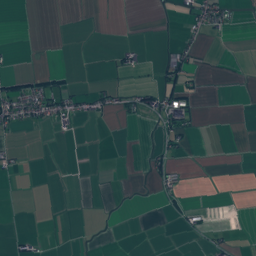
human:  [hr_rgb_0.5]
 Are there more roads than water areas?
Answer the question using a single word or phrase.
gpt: yes

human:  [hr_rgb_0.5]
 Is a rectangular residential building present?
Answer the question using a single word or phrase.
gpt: yes

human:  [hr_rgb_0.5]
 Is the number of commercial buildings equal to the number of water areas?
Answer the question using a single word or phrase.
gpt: no

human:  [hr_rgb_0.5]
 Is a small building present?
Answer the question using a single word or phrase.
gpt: yes

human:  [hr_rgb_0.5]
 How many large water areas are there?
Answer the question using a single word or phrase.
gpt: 10

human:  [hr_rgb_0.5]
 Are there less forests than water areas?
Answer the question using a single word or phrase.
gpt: yes

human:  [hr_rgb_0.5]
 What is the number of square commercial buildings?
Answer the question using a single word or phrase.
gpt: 0

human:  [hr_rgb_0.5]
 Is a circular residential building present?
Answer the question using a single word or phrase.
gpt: no

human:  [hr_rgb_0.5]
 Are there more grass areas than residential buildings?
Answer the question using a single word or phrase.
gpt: no

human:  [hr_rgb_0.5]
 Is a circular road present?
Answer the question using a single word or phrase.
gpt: no

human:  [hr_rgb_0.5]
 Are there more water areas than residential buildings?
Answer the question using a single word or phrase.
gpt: no

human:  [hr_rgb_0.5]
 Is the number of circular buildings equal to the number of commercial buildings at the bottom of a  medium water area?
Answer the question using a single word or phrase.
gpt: no

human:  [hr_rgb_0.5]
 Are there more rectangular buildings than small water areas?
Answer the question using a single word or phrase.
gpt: yes

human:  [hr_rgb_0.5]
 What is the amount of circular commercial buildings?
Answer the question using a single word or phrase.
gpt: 0

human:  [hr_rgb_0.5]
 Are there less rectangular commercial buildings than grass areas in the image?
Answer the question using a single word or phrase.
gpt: yes

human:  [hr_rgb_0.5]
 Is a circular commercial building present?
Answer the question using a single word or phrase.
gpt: no

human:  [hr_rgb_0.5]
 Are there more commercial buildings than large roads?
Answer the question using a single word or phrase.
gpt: yes

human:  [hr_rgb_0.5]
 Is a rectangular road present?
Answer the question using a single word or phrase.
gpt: no

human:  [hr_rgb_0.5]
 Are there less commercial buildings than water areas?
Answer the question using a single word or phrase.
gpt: yes

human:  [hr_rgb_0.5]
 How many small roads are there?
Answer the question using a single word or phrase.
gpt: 151

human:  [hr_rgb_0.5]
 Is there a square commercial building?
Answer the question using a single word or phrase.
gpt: no

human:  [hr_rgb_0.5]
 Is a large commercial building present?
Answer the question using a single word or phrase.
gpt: yes

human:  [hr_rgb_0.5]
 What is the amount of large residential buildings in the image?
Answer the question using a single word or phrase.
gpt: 3

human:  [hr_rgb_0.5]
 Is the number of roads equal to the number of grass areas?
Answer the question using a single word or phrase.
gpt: no

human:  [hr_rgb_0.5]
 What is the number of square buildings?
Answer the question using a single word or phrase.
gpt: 0

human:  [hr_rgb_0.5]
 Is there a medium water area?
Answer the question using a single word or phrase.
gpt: yes

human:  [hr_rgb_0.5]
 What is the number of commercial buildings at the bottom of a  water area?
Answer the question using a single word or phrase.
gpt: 7

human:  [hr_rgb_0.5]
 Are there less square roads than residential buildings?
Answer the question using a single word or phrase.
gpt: yes

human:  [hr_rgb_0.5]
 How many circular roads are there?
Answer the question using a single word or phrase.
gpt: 0

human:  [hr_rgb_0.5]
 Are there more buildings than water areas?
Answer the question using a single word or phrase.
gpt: yes

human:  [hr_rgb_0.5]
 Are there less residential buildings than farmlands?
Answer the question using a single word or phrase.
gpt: no

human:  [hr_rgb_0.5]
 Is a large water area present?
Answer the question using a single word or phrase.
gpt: yes

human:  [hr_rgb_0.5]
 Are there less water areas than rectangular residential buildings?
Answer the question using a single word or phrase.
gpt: yes

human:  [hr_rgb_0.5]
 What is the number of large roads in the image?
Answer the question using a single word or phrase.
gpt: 0

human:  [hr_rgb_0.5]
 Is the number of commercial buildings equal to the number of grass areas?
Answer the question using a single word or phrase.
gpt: no

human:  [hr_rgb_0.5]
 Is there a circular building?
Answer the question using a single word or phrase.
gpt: no